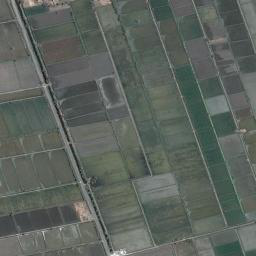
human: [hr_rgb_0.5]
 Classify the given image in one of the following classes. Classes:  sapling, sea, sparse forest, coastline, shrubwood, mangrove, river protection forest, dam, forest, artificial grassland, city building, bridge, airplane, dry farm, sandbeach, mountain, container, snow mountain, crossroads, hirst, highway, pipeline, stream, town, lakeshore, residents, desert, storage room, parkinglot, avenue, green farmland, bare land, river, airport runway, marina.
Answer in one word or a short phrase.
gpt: green farmland